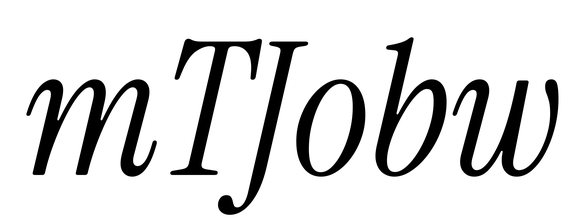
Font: InstrumentSerif-Italic